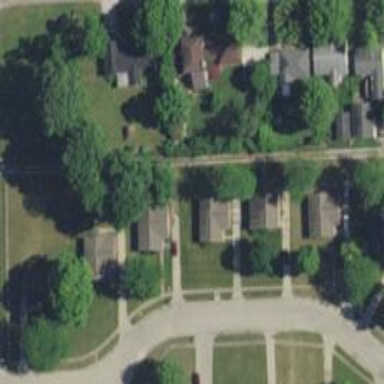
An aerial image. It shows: Alley classified as service road.